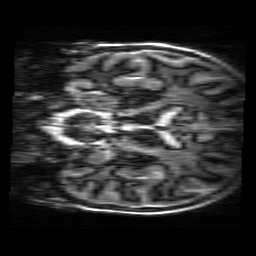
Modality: MP2RAGE
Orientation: coronal
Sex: male
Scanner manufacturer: siemens
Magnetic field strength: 3 T
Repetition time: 5 s
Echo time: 0.00368 s